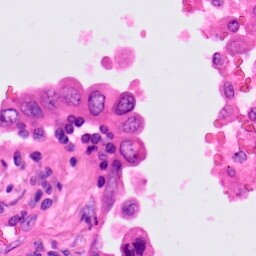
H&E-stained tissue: Lung